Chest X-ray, PA view. Patient: 29 years old, sex F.
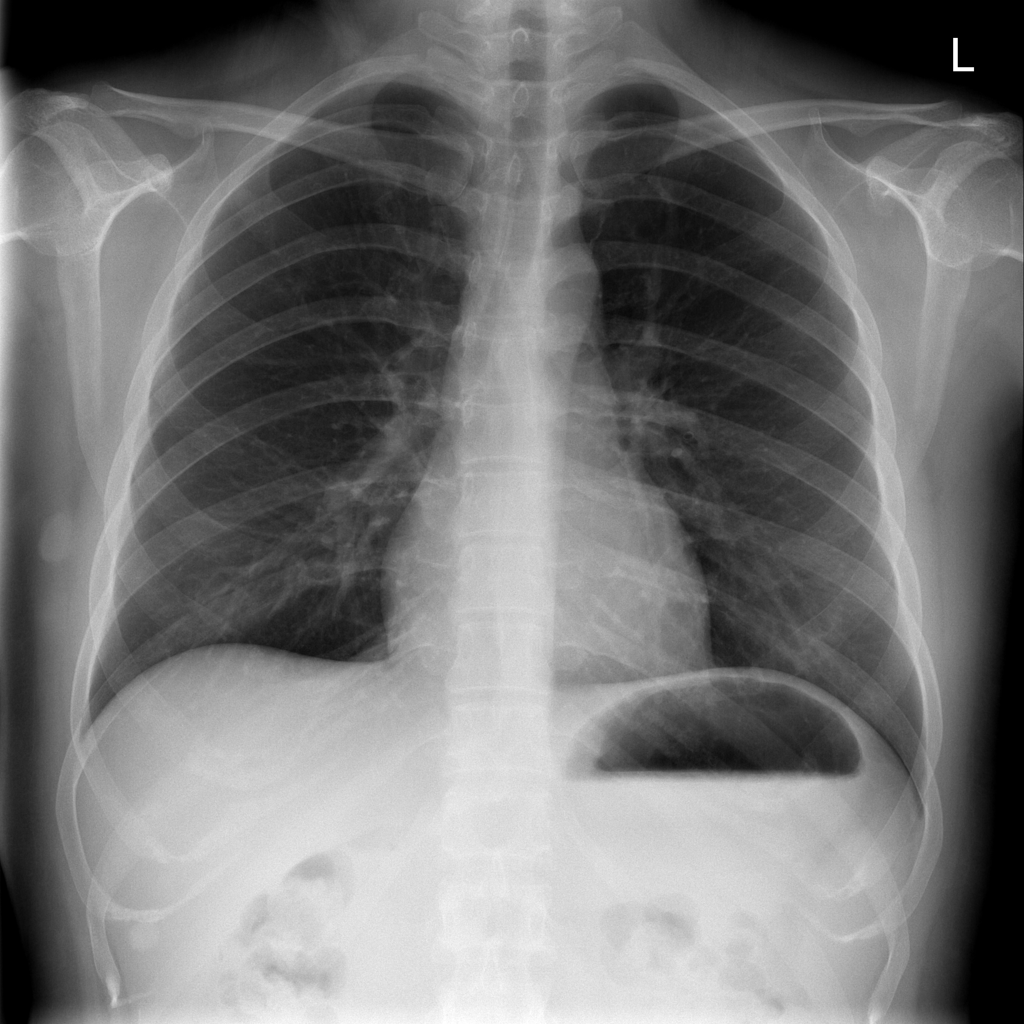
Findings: No Finding